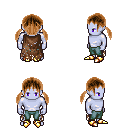
a pixel art fantasy rpg character, male body template, dark elf, purple skin, brown tattered cape, teal pants, brown twin-tailed hairstyle, gold boots, four views (front, back, left, right), 2x2 character sprite sheet, small pixel art, hard edges, no anti-aliasing